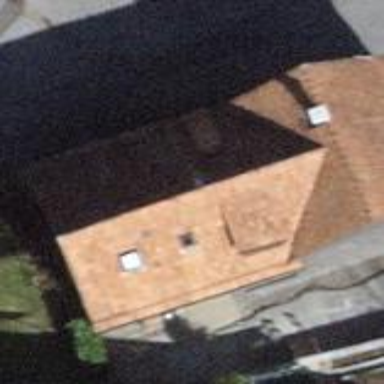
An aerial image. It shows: Simple house.